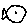
Label: fish